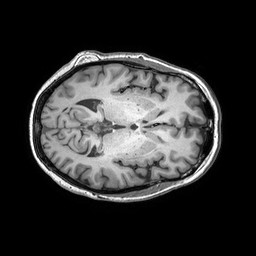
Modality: T1w
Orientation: axial
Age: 34
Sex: female
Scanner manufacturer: philips
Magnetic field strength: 3 T